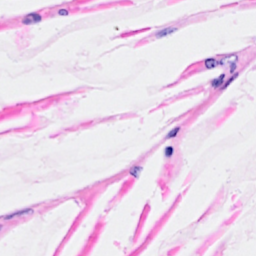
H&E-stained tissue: Breast